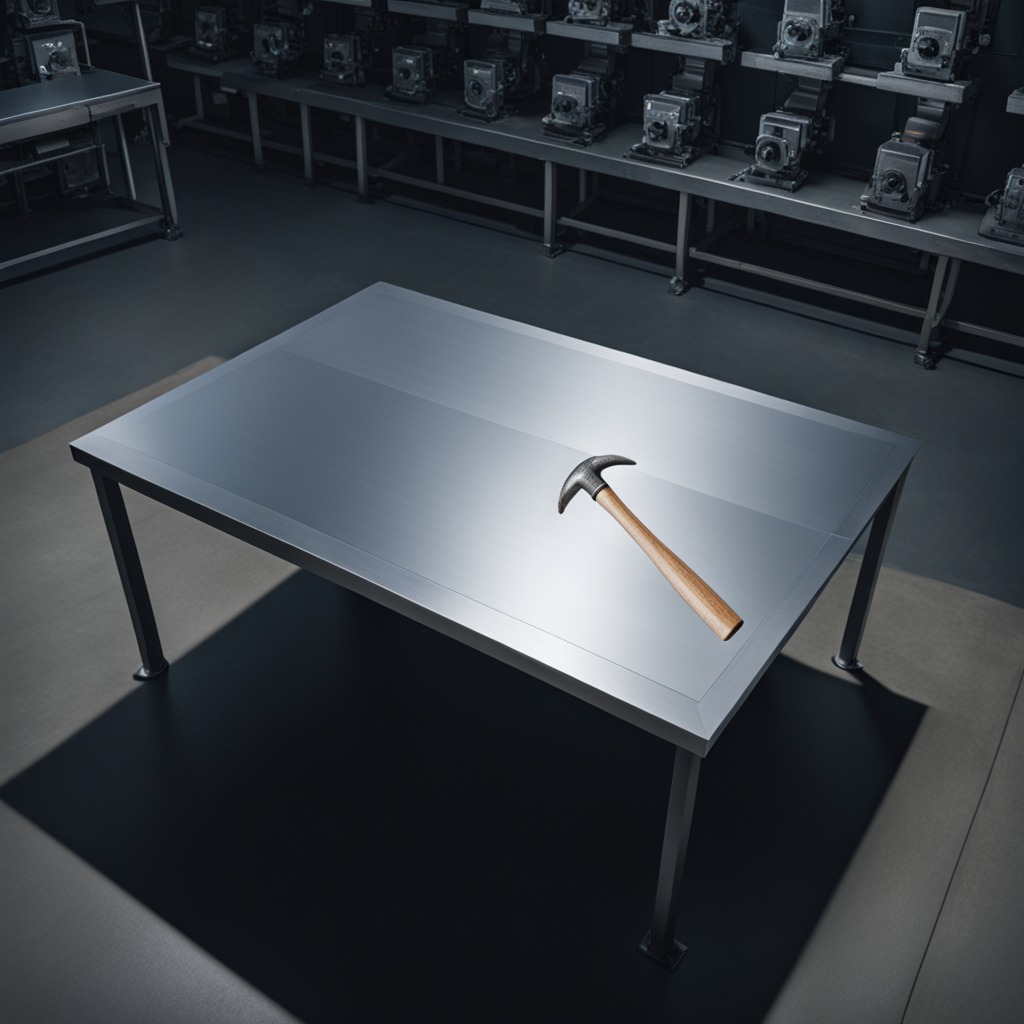
A hammer is lying on the clean empty table in the basement in the evening soft directional lighting on the tabletop realistic grain studio-quality clarity centered framing